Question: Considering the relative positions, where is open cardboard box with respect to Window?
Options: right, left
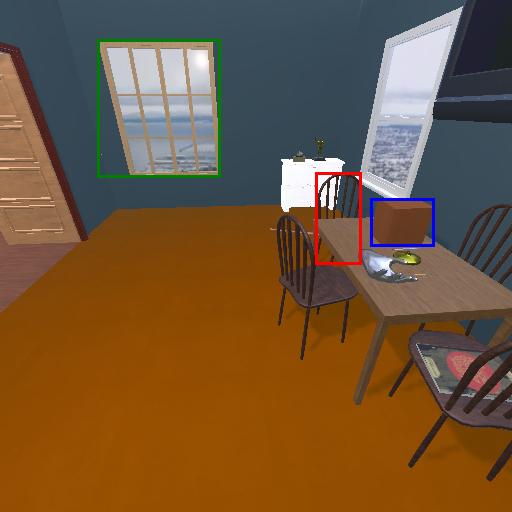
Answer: right